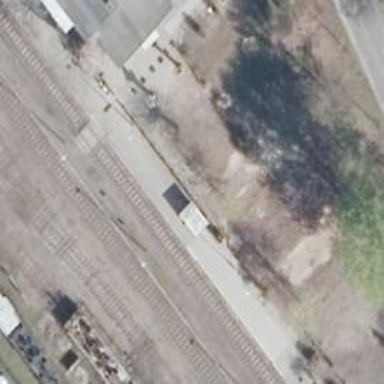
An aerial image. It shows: Paved platform with shelter for public transport at railway station platform.